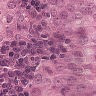
Metastatic tissue present: yes